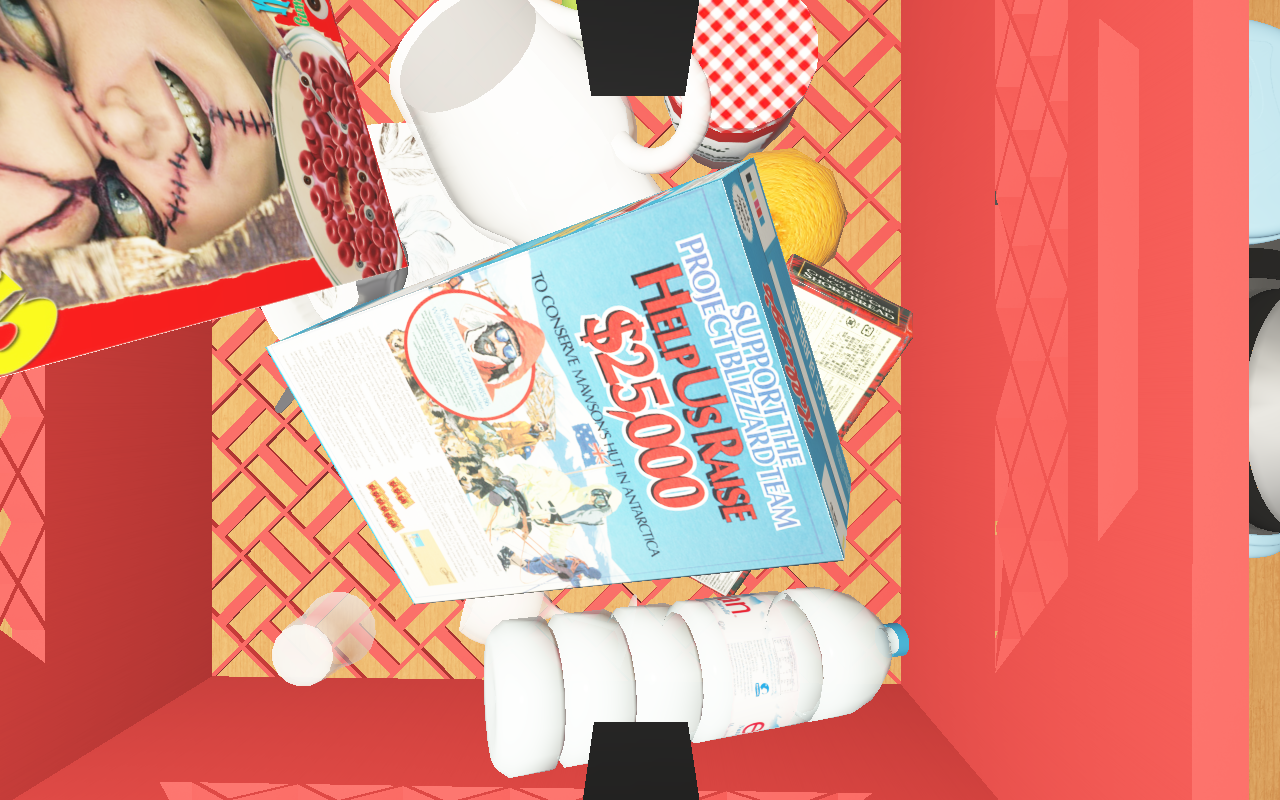
Objects in the scene:
water bottle
apple
orange
orange
jam jar
cereal box
cereal box